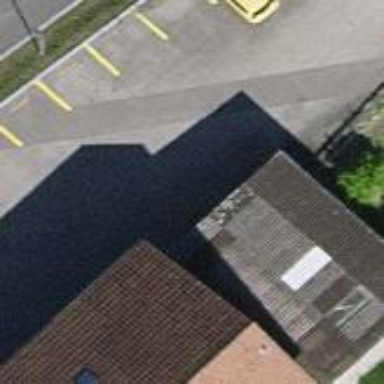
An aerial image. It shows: View of roof of building.